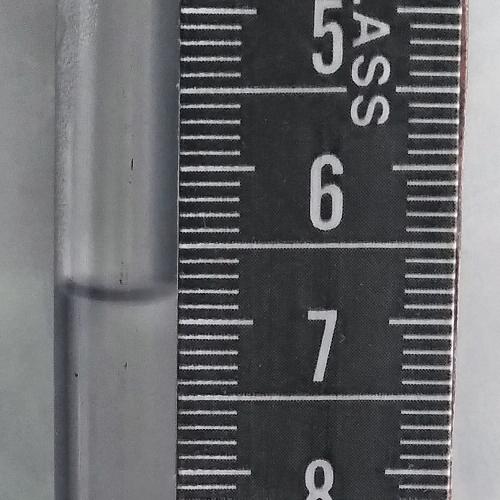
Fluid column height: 6.8 cm